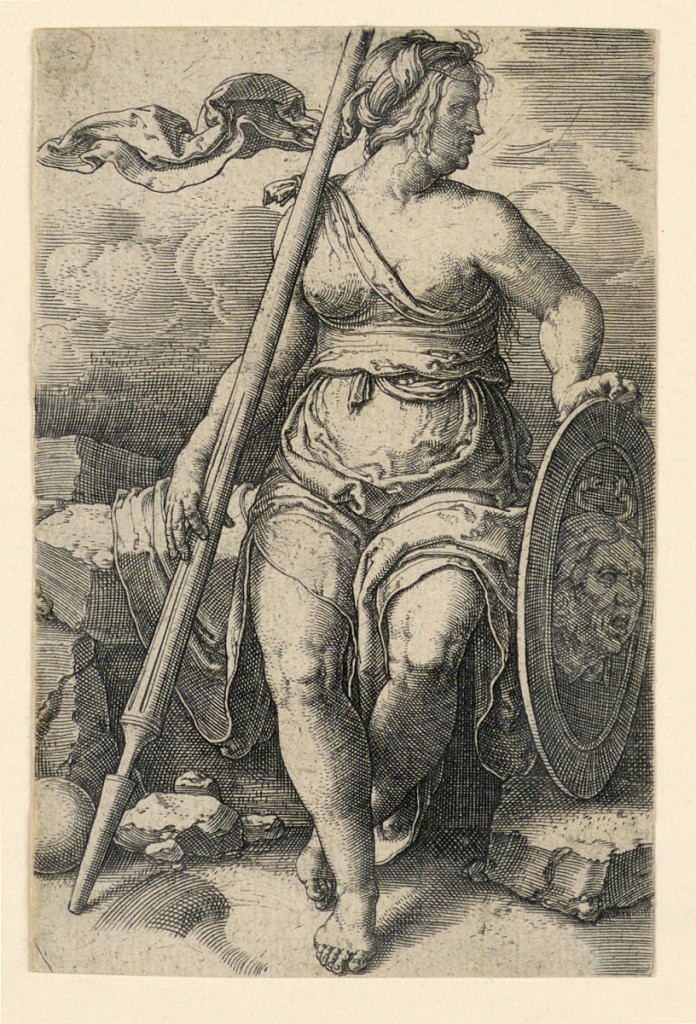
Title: Pallas Athena (Minerva)
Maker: Lucas van Leyden, Netherlandish, ca. 1494–1533
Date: ca. 1530
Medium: Engraving on laid paper
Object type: Print
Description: The goddess is seen in full-length, seated, facing the spectator, her head turned sharply to the right. She holds her shield in her left hand; her lance in her right hand.